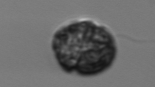
Label: Dinophyceae